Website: crate-barrel
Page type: account-selection
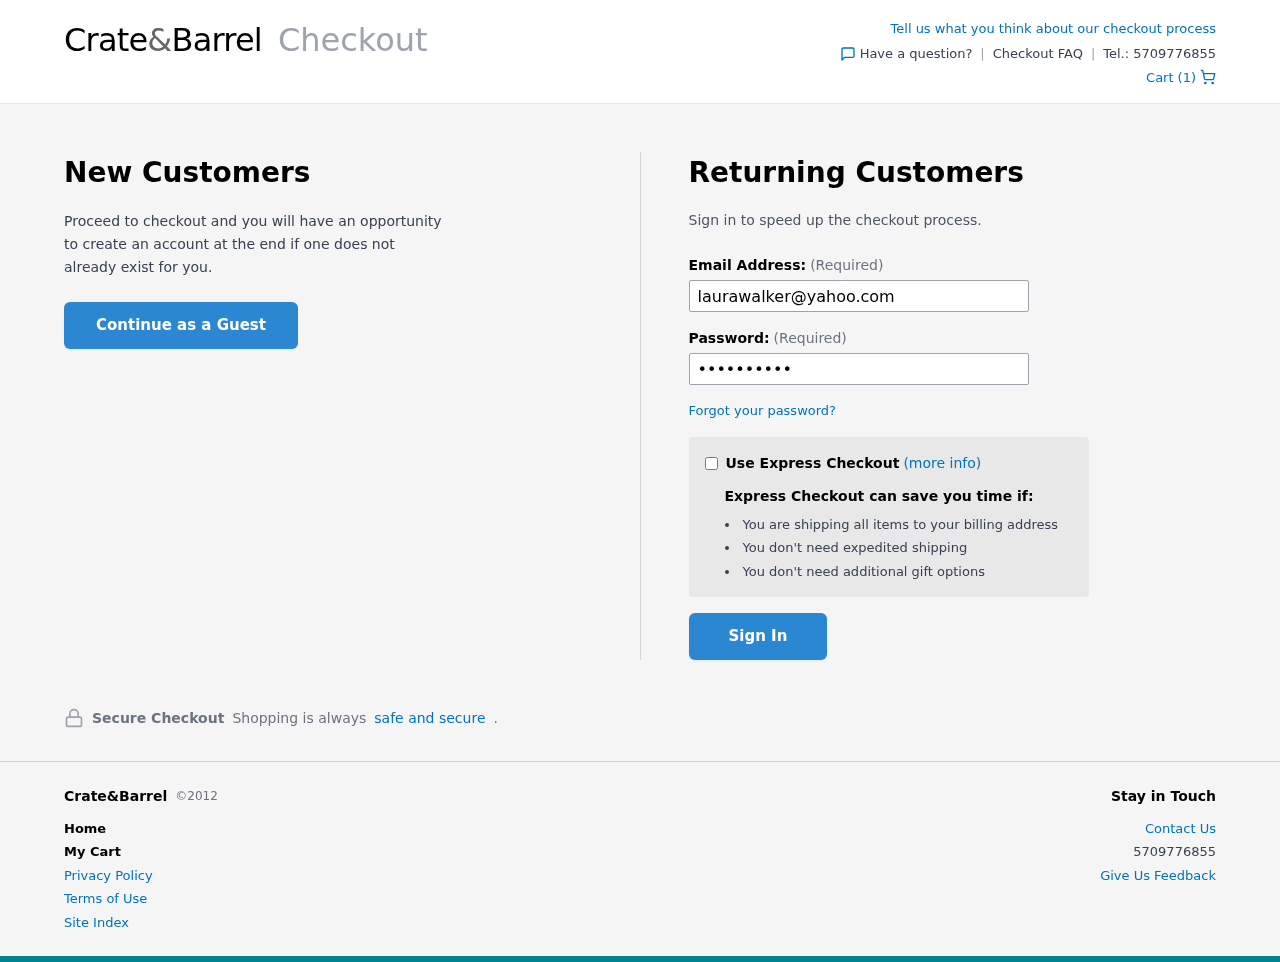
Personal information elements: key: PII_EMAIL
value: laurawalker@yahoo.com
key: PII_PHONE
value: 5709776855
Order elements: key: ORDER_NUM_ITEMS
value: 1